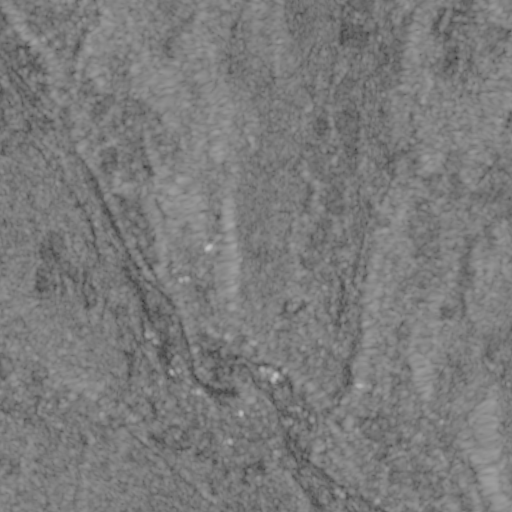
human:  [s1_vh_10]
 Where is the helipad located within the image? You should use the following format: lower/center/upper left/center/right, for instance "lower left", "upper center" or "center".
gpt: The helipad is located in the lower center of the image.
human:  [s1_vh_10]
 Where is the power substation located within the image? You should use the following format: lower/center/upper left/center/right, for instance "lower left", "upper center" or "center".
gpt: The power substation is located in the lower center of the image.
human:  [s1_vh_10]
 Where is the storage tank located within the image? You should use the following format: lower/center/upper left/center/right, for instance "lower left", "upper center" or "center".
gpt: The storage tank is located in the lower center of the image.
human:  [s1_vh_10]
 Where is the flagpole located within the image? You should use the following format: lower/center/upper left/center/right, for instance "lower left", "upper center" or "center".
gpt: The flagpole is located in the lower center of the image.
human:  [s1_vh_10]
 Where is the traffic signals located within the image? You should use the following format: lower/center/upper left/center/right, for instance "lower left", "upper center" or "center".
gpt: The traffic signals is located in the lower center of the image.
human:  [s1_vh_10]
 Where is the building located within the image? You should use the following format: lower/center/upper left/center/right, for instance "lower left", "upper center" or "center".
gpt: There is no building in the image.

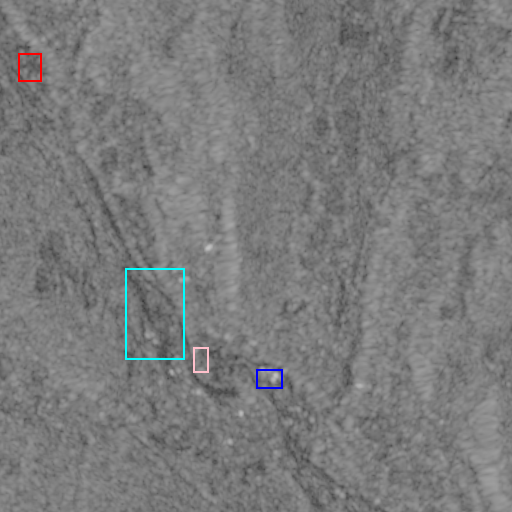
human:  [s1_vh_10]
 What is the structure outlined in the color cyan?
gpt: The structure outlined in cyan is a park.
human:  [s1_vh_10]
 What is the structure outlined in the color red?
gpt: The structure outlined in red is a parking lot.
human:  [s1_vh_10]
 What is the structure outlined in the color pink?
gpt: The structure outlined in pink is a building.
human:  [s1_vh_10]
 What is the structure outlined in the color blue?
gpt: The structure outlined in blue is a building.
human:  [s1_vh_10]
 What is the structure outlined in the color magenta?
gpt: There is no magenta outline.